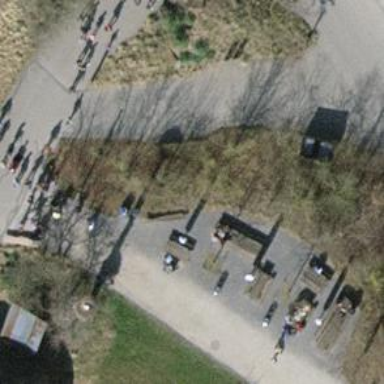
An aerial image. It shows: Picnic table located in leisure land area.